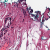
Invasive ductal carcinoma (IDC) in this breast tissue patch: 0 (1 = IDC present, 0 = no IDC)